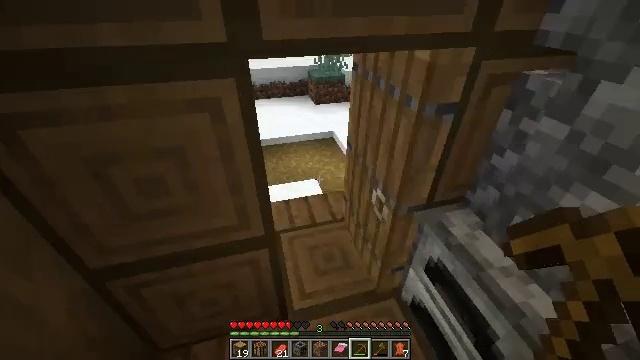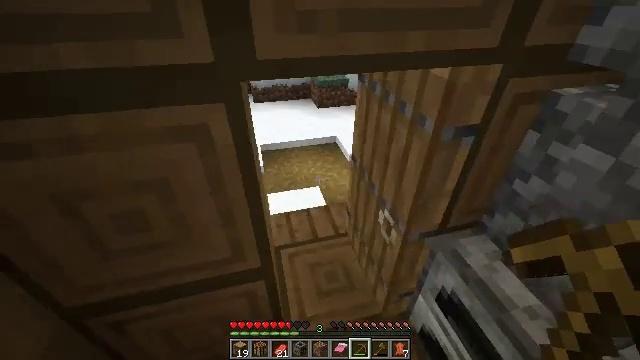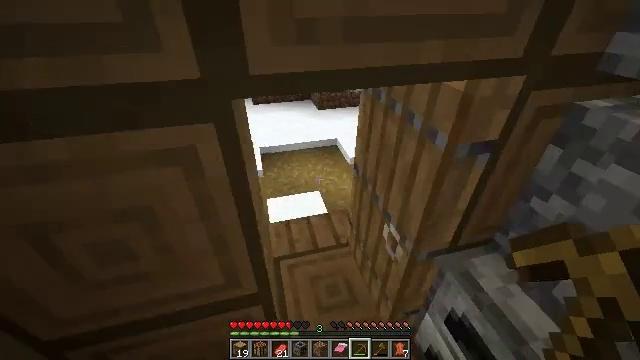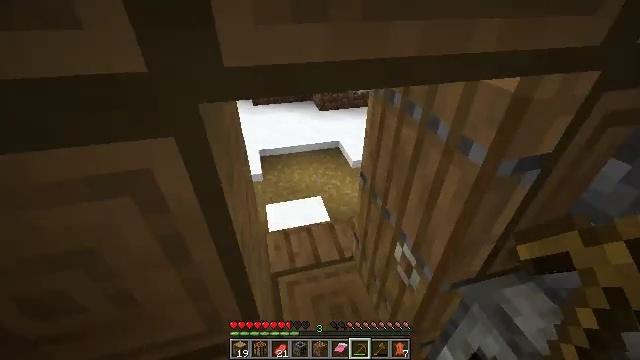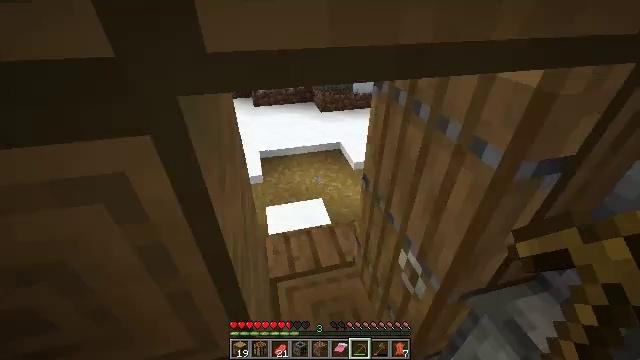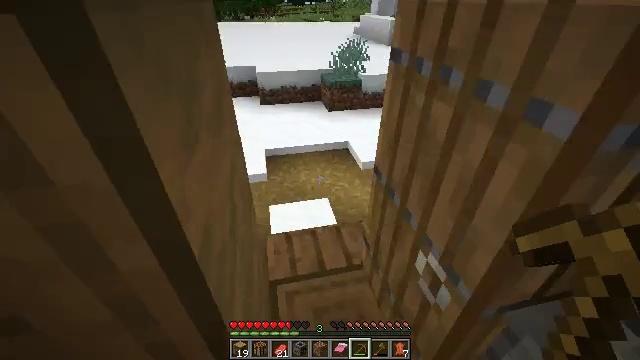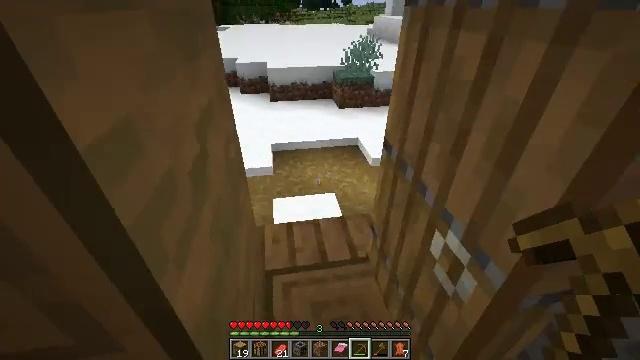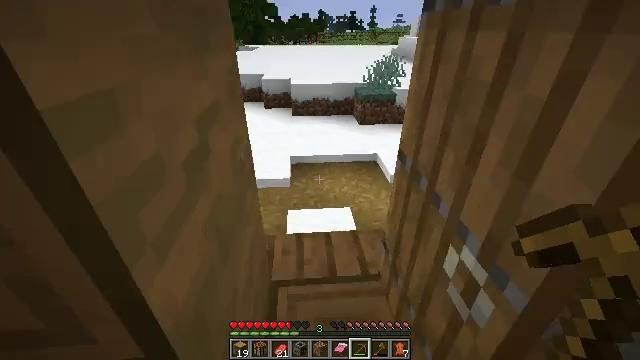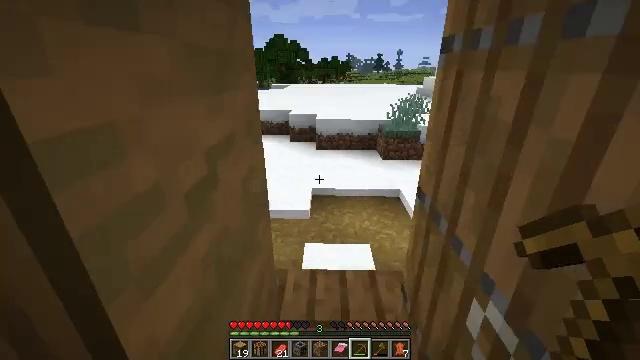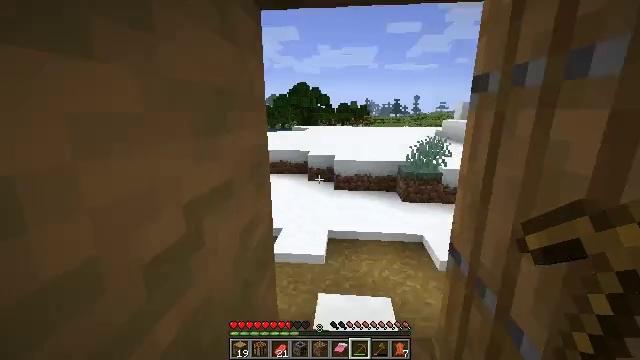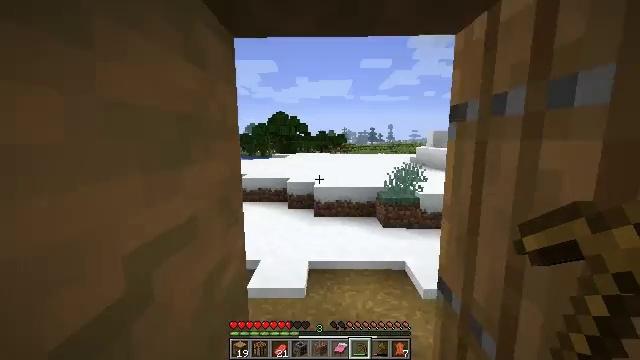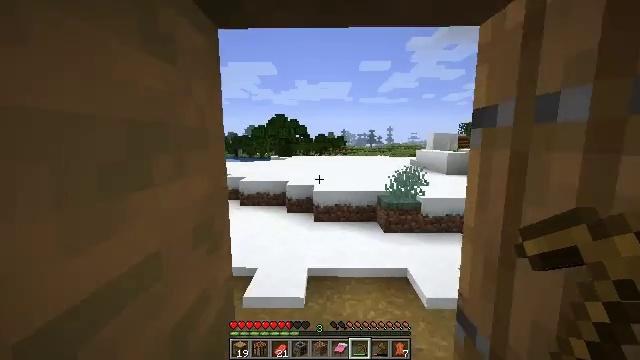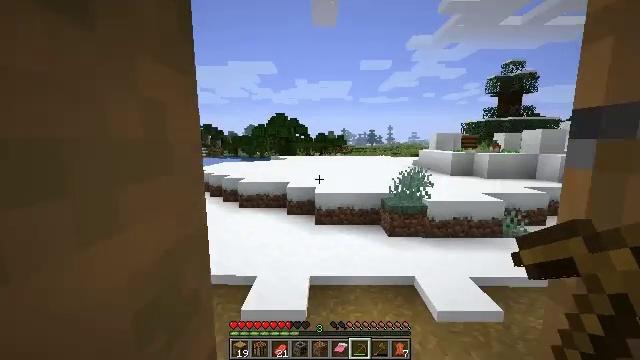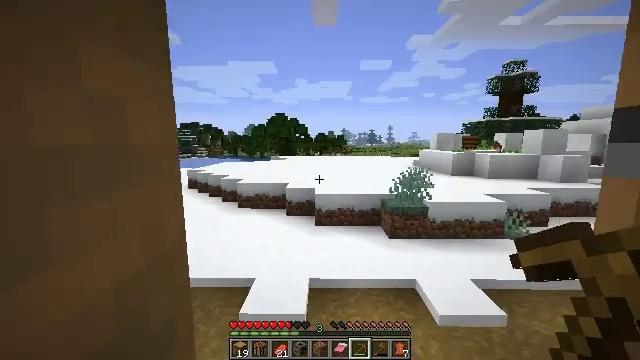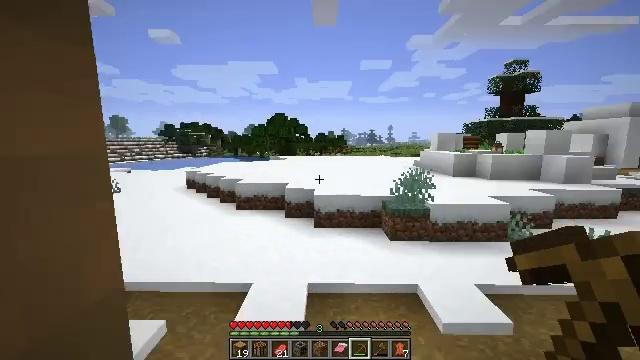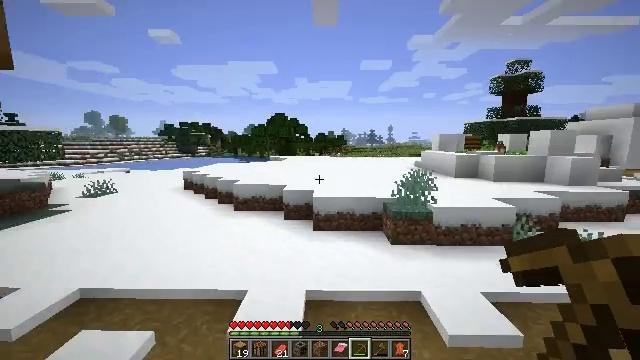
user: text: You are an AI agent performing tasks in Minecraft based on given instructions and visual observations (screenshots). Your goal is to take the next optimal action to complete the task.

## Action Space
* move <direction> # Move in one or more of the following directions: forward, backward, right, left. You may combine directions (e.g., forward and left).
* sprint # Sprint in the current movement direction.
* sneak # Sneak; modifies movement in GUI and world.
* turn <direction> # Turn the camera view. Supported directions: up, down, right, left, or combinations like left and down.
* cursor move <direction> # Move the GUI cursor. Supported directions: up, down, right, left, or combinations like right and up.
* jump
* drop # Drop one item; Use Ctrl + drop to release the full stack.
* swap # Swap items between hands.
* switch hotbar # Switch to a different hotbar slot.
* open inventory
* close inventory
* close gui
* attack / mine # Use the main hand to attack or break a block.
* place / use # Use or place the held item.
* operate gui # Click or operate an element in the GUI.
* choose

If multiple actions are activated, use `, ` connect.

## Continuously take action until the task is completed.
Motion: motion action
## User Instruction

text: Mine the lantern.
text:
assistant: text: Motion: move forward
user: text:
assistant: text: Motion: move forward
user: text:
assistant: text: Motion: move forward
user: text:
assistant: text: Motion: move forward
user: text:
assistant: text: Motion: move forward and move right, turn left
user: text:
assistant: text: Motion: move forward and move right, turn left
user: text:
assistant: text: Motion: move forward, turn left and up
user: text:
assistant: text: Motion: move forward, turn left and up
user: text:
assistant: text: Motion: move forward, turn left and up
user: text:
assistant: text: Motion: move forward, turn right and up
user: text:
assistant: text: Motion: move forward and move left
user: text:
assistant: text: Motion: move forward and move left
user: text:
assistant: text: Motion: move forward and move left
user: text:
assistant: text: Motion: move forward
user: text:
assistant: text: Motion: move forward
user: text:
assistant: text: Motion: move forward
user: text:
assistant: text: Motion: move forward, turn left and up
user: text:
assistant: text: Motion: move forward
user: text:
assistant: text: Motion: move forward, sprint, turn right
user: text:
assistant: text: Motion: move forward, sprint, turn right and up
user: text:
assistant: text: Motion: move forward, sprint, turn right and up
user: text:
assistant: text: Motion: move forward
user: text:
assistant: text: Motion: move forward
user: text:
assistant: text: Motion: move forward
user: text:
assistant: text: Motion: move forward
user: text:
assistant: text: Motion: move forward
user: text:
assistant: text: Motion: move forward
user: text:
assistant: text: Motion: move forward
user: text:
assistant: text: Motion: move forward, turn right and down
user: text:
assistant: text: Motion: move forward, turn right and down, jump